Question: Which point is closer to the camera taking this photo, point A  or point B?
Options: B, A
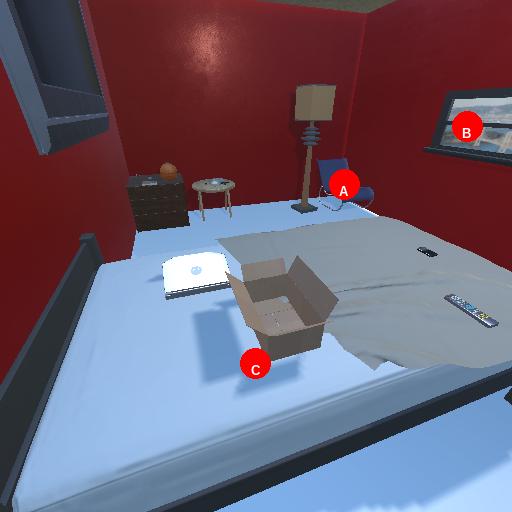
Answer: B